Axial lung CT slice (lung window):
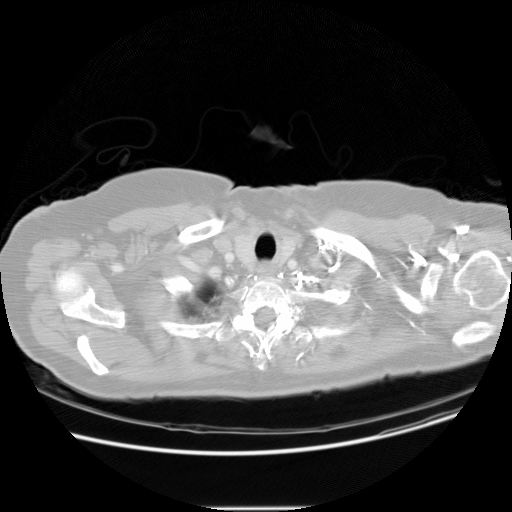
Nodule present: no